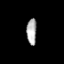
Tissue: lung
Cell type: Epithelial cells
Senescence score: 0.6674
Nuclear area (px): 253
Mean DAPI intensity: 173.976